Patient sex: F
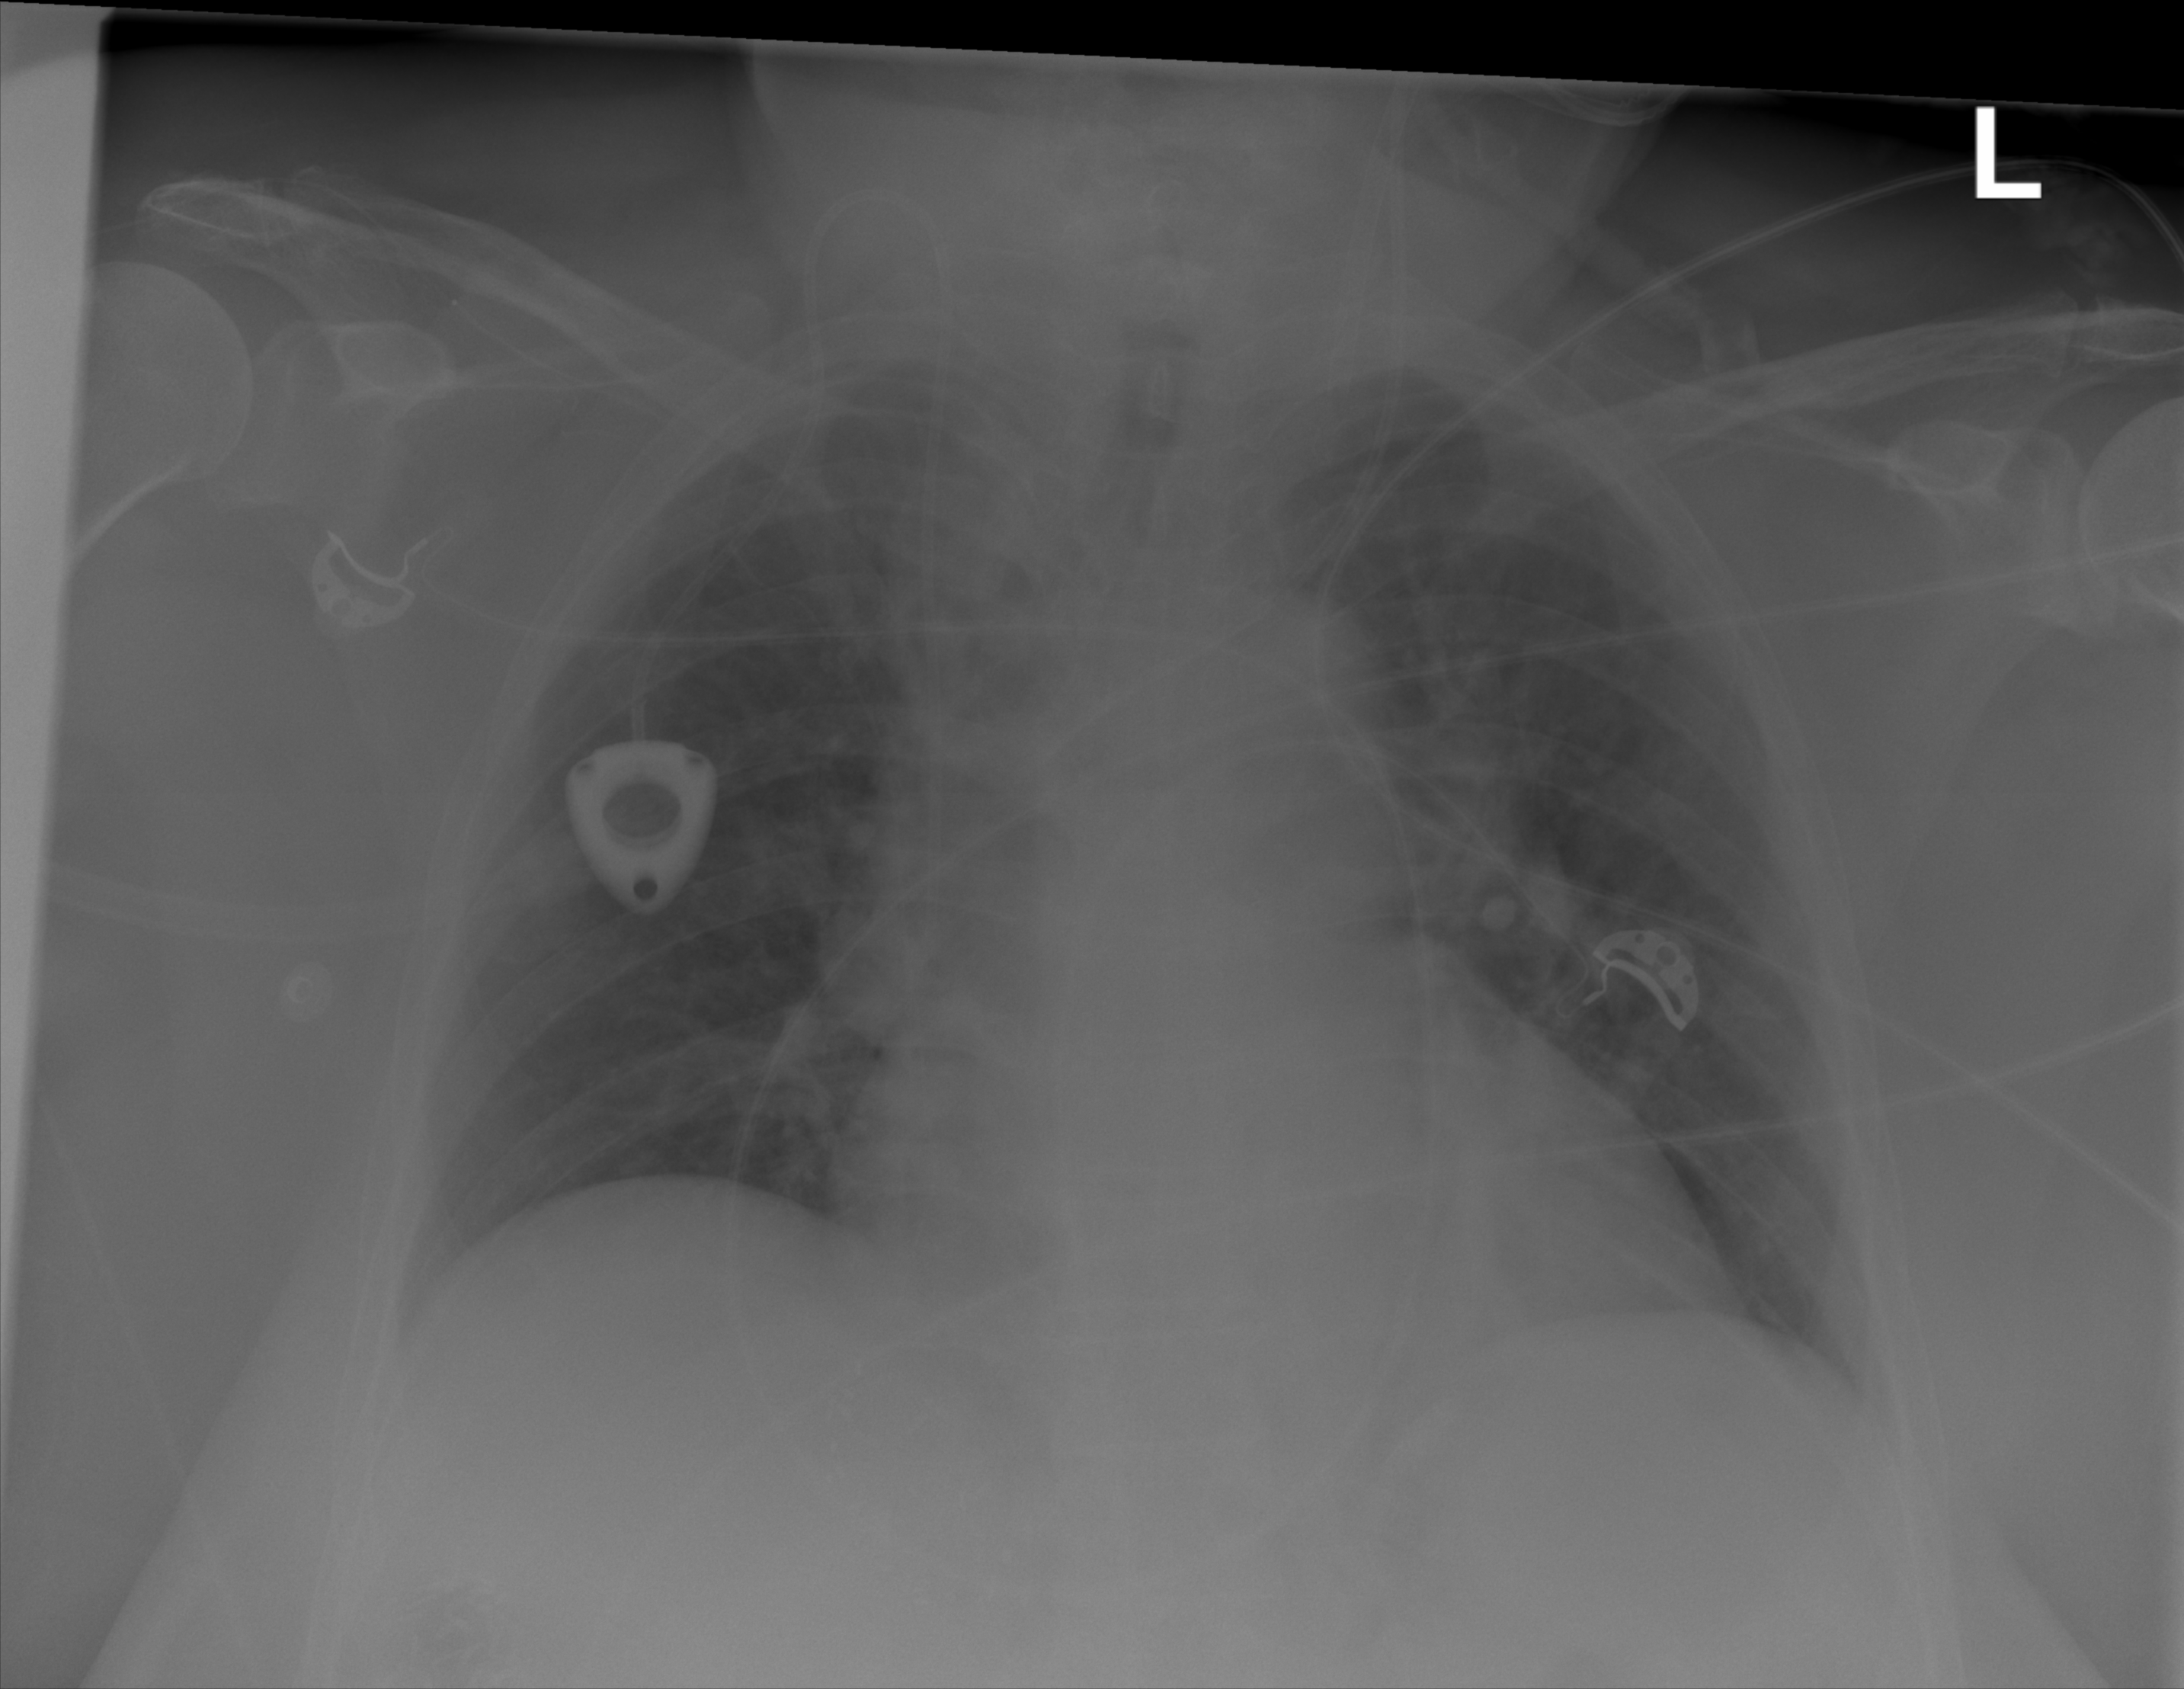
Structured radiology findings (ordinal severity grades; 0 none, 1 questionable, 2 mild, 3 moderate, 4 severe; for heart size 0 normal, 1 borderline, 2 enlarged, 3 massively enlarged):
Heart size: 2
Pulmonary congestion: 1
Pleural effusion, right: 0
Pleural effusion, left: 0
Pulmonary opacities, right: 0
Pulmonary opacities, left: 0
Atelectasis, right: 0
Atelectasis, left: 0